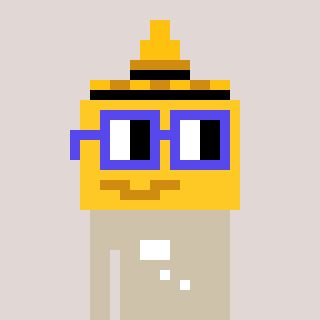
a pixel art character with square blue glasses, a mustard-shaped head and a bege-colored body on a warm background